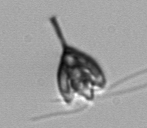
Label: Pyramimonas_longicauda